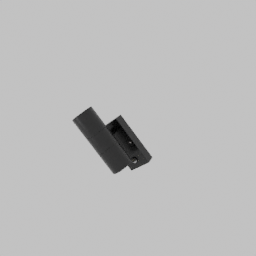
Label: lighting